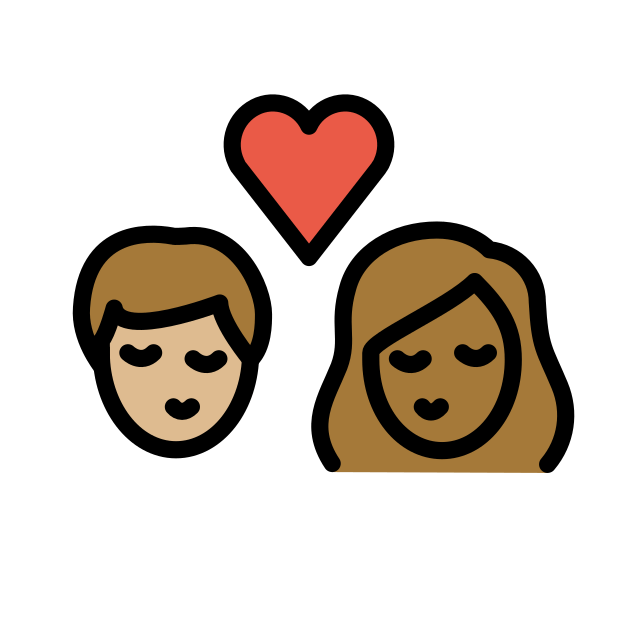
kiss: woman, man, medium-light skin tone, medium-dark skin tone